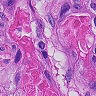
Metastatic tissue present: yes